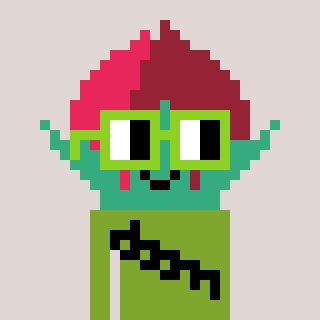
a pixel art character with square light green glasses, a rosebud-shaped head and a slimegreen-colored body on a warm background